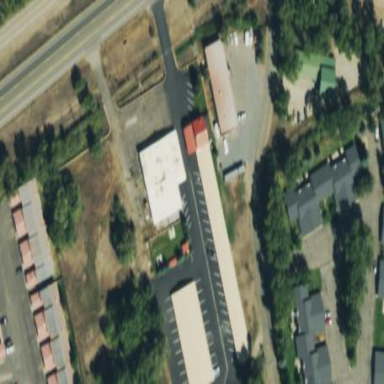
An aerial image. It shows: Motel that caters to tourists.